Field crop: tomato
Growth stage: 1
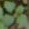
Species: solanum